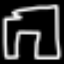
Label: pants